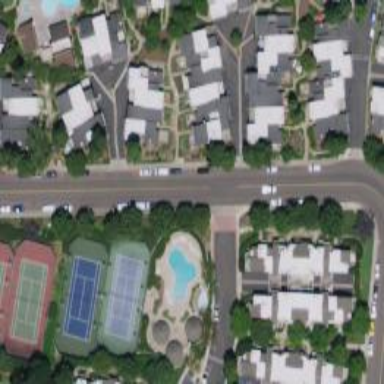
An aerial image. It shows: Living street.